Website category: university
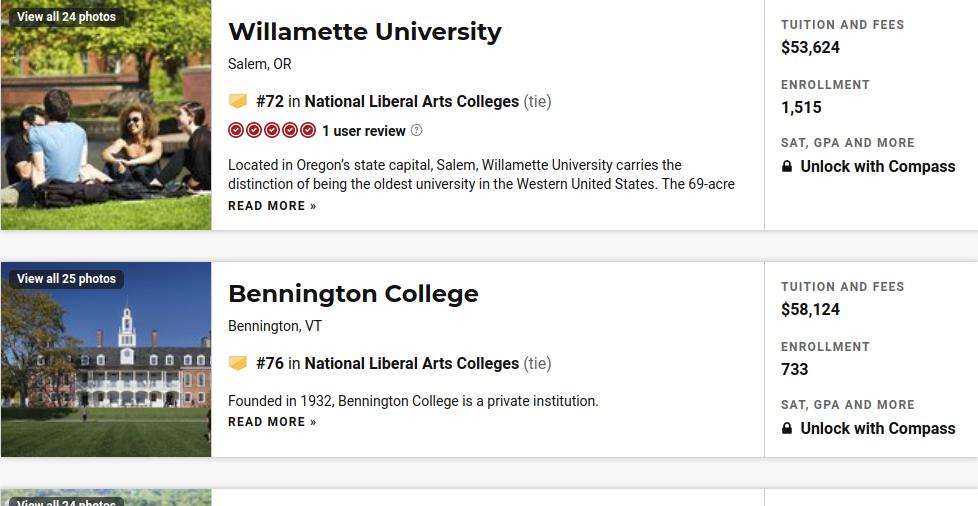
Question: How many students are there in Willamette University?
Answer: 1,515

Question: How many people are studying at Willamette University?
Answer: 1,515

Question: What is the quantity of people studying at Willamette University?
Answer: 1,515

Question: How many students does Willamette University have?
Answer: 1,515

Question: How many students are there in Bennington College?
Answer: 733

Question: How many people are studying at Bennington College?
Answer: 733

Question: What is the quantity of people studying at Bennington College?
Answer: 733

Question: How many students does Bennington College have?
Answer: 733

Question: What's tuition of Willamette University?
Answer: $53,624

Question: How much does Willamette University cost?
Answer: $53,624

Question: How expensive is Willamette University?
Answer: $53,624

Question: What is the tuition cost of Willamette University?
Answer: $53,624

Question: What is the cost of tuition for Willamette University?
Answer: $53,624

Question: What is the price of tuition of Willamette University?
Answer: $53,624

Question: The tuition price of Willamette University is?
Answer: $53,624

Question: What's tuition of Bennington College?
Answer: $58,124

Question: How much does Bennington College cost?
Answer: $58,124

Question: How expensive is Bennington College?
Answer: $58,124

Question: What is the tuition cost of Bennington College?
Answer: $58,124

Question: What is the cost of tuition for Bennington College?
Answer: $58,124

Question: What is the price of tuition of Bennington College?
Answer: $58,124

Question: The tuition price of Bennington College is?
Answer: $58,124

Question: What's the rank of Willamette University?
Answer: #72

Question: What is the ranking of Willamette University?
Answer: #72

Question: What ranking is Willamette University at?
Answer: #72

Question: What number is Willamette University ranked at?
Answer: #72

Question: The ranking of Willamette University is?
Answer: #72

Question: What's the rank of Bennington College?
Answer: #76

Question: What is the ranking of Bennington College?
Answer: #76

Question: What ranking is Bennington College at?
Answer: #76

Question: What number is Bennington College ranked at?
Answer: #76

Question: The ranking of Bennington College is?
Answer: #76

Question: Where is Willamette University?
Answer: Salem, OR

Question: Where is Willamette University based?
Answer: Salem, OR

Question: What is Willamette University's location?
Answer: Salem, OR

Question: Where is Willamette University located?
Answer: Salem, OR

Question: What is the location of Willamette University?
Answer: Salem, OR

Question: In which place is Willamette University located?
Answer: Salem, OR

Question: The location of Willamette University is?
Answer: Salem, OR

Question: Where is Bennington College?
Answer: Bennington, VT

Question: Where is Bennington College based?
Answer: Bennington, VT

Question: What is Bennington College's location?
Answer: Bennington, VT

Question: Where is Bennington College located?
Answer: Bennington, VT

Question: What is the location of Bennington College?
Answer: Bennington, VT

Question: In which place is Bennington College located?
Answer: Bennington, VT

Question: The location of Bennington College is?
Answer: Bennington, VT

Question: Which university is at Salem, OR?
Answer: Willamette University

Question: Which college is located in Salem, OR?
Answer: Willamette University

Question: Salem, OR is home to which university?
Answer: Willamette University

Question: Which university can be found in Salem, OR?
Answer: Willamette University

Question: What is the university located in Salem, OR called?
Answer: Willamette University

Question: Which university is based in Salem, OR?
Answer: Willamette University

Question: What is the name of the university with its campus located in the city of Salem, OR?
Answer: Willamette University

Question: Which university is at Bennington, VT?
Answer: Bennington College

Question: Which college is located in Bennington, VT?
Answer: Bennington College

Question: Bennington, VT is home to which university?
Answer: Bennington College

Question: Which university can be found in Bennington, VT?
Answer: Bennington College

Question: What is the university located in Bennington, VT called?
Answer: Bennington College

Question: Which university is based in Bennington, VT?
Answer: Bennington College

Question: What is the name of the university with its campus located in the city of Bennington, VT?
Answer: Bennington College

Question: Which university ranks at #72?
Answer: Willamette University

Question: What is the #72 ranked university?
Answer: Willamette University

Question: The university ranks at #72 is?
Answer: Willamette University

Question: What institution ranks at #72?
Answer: Willamette University